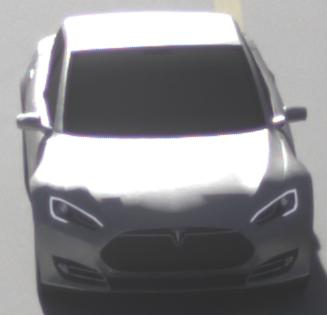
Make: Tesla
Model: Model S 60
Detailed model: Model S
Model produced from: 2013/10
Model produced until: 2014/10
Doors: 5
Color: white
Road condition: dry road
Daytime: morning or afternoon
Contrast: high contrast